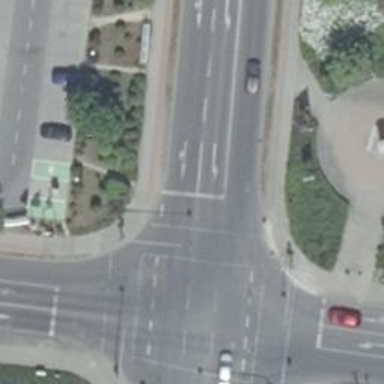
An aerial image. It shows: Road with traffic signals.